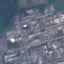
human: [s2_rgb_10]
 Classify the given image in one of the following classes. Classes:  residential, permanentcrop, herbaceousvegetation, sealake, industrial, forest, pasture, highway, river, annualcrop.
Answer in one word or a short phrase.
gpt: Industrial